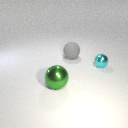
small cyan metal sphere in front of large gray rubber sphere